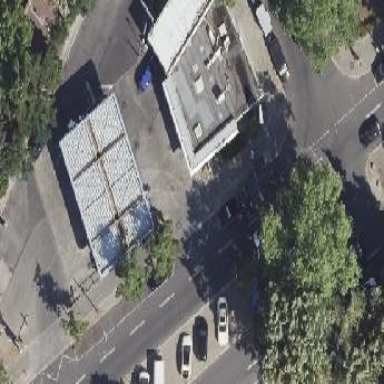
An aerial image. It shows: Convenience shop located within building.